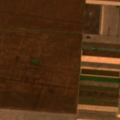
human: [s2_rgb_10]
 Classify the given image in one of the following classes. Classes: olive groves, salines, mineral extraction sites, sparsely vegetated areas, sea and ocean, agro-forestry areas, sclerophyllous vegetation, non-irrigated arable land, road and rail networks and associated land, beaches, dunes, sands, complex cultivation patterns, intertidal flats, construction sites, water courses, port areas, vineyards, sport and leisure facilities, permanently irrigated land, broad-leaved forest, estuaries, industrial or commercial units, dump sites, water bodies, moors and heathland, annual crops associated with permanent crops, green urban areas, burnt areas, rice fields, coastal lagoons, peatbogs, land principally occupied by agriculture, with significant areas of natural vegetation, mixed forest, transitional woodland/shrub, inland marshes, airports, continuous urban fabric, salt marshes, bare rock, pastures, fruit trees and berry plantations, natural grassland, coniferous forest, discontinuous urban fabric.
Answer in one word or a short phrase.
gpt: non-irrigated arable land